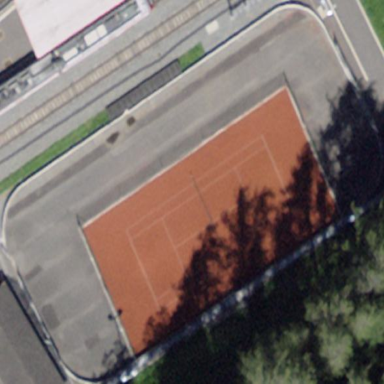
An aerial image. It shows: Pitch designated for leisure activities. It is suitable for playing ice hockey and tennis.